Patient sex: F
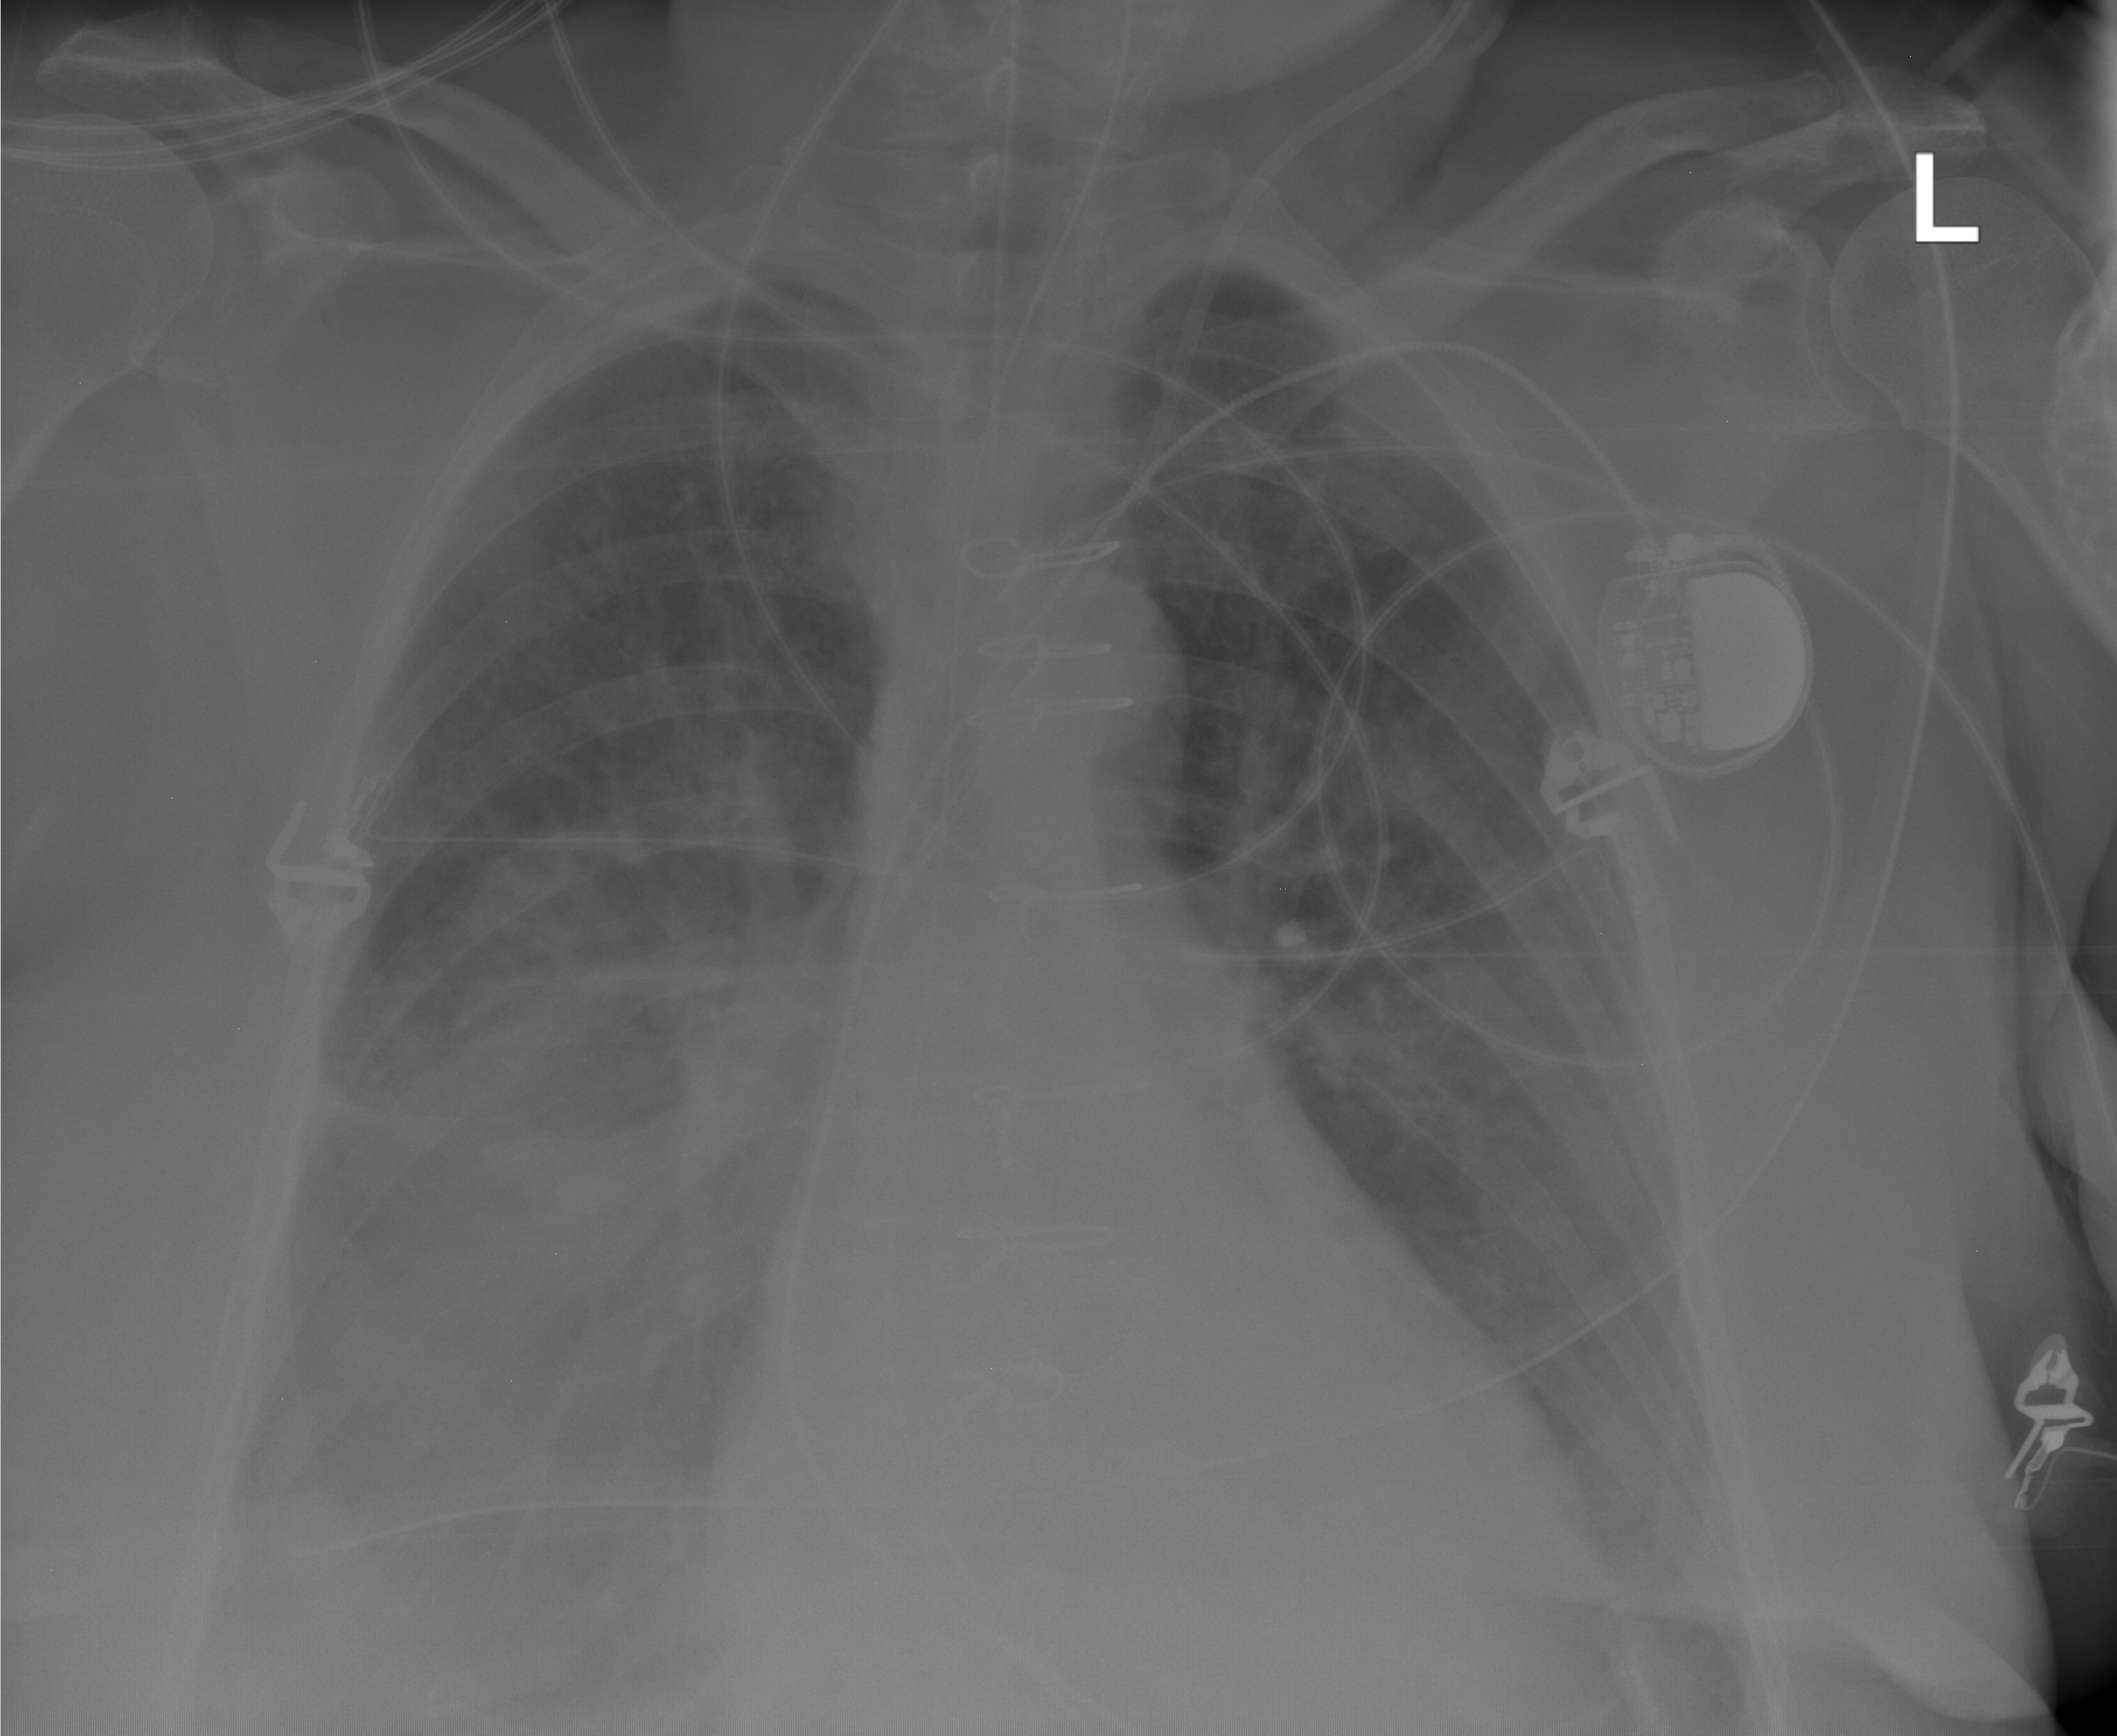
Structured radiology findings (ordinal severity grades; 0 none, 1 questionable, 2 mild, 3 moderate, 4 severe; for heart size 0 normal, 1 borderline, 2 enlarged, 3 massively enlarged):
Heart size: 2
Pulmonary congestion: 2
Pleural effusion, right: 2
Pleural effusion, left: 2
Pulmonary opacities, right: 2
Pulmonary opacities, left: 0
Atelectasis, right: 3
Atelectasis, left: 2